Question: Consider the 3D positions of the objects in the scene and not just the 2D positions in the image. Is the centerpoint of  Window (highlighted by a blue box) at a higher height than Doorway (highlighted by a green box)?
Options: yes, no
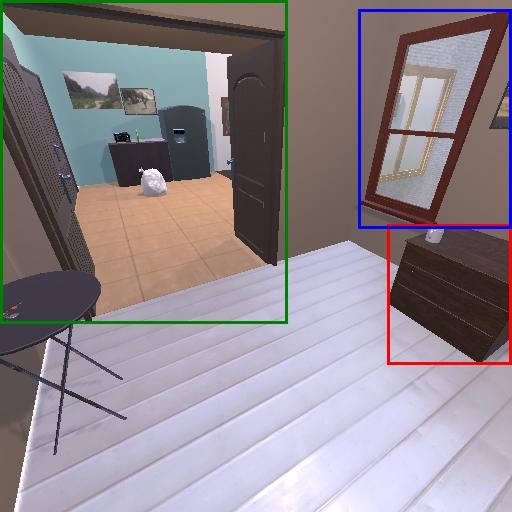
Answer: yes